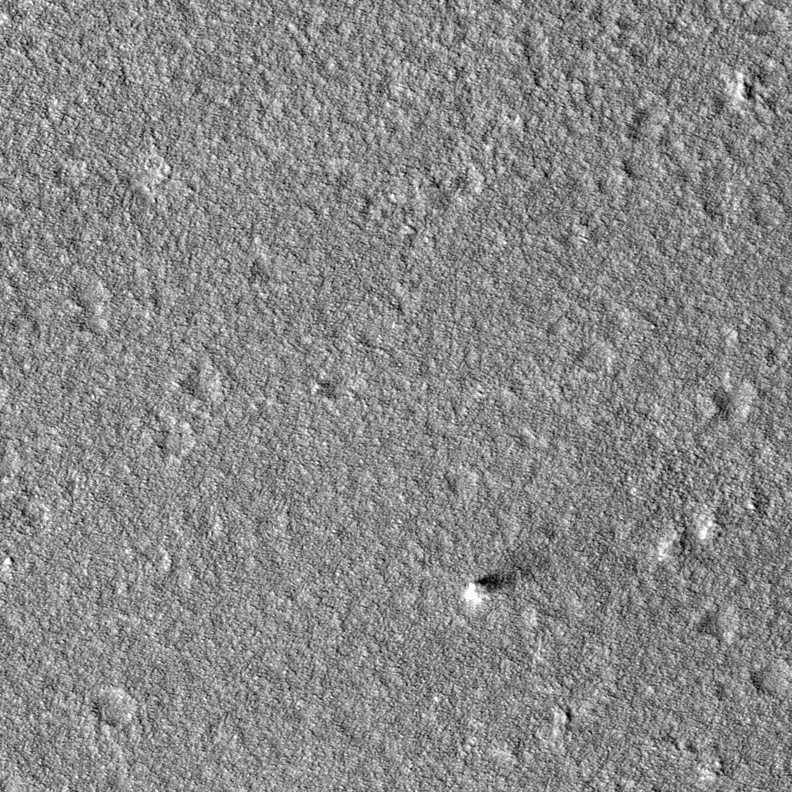
Label: dustdevil